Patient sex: F
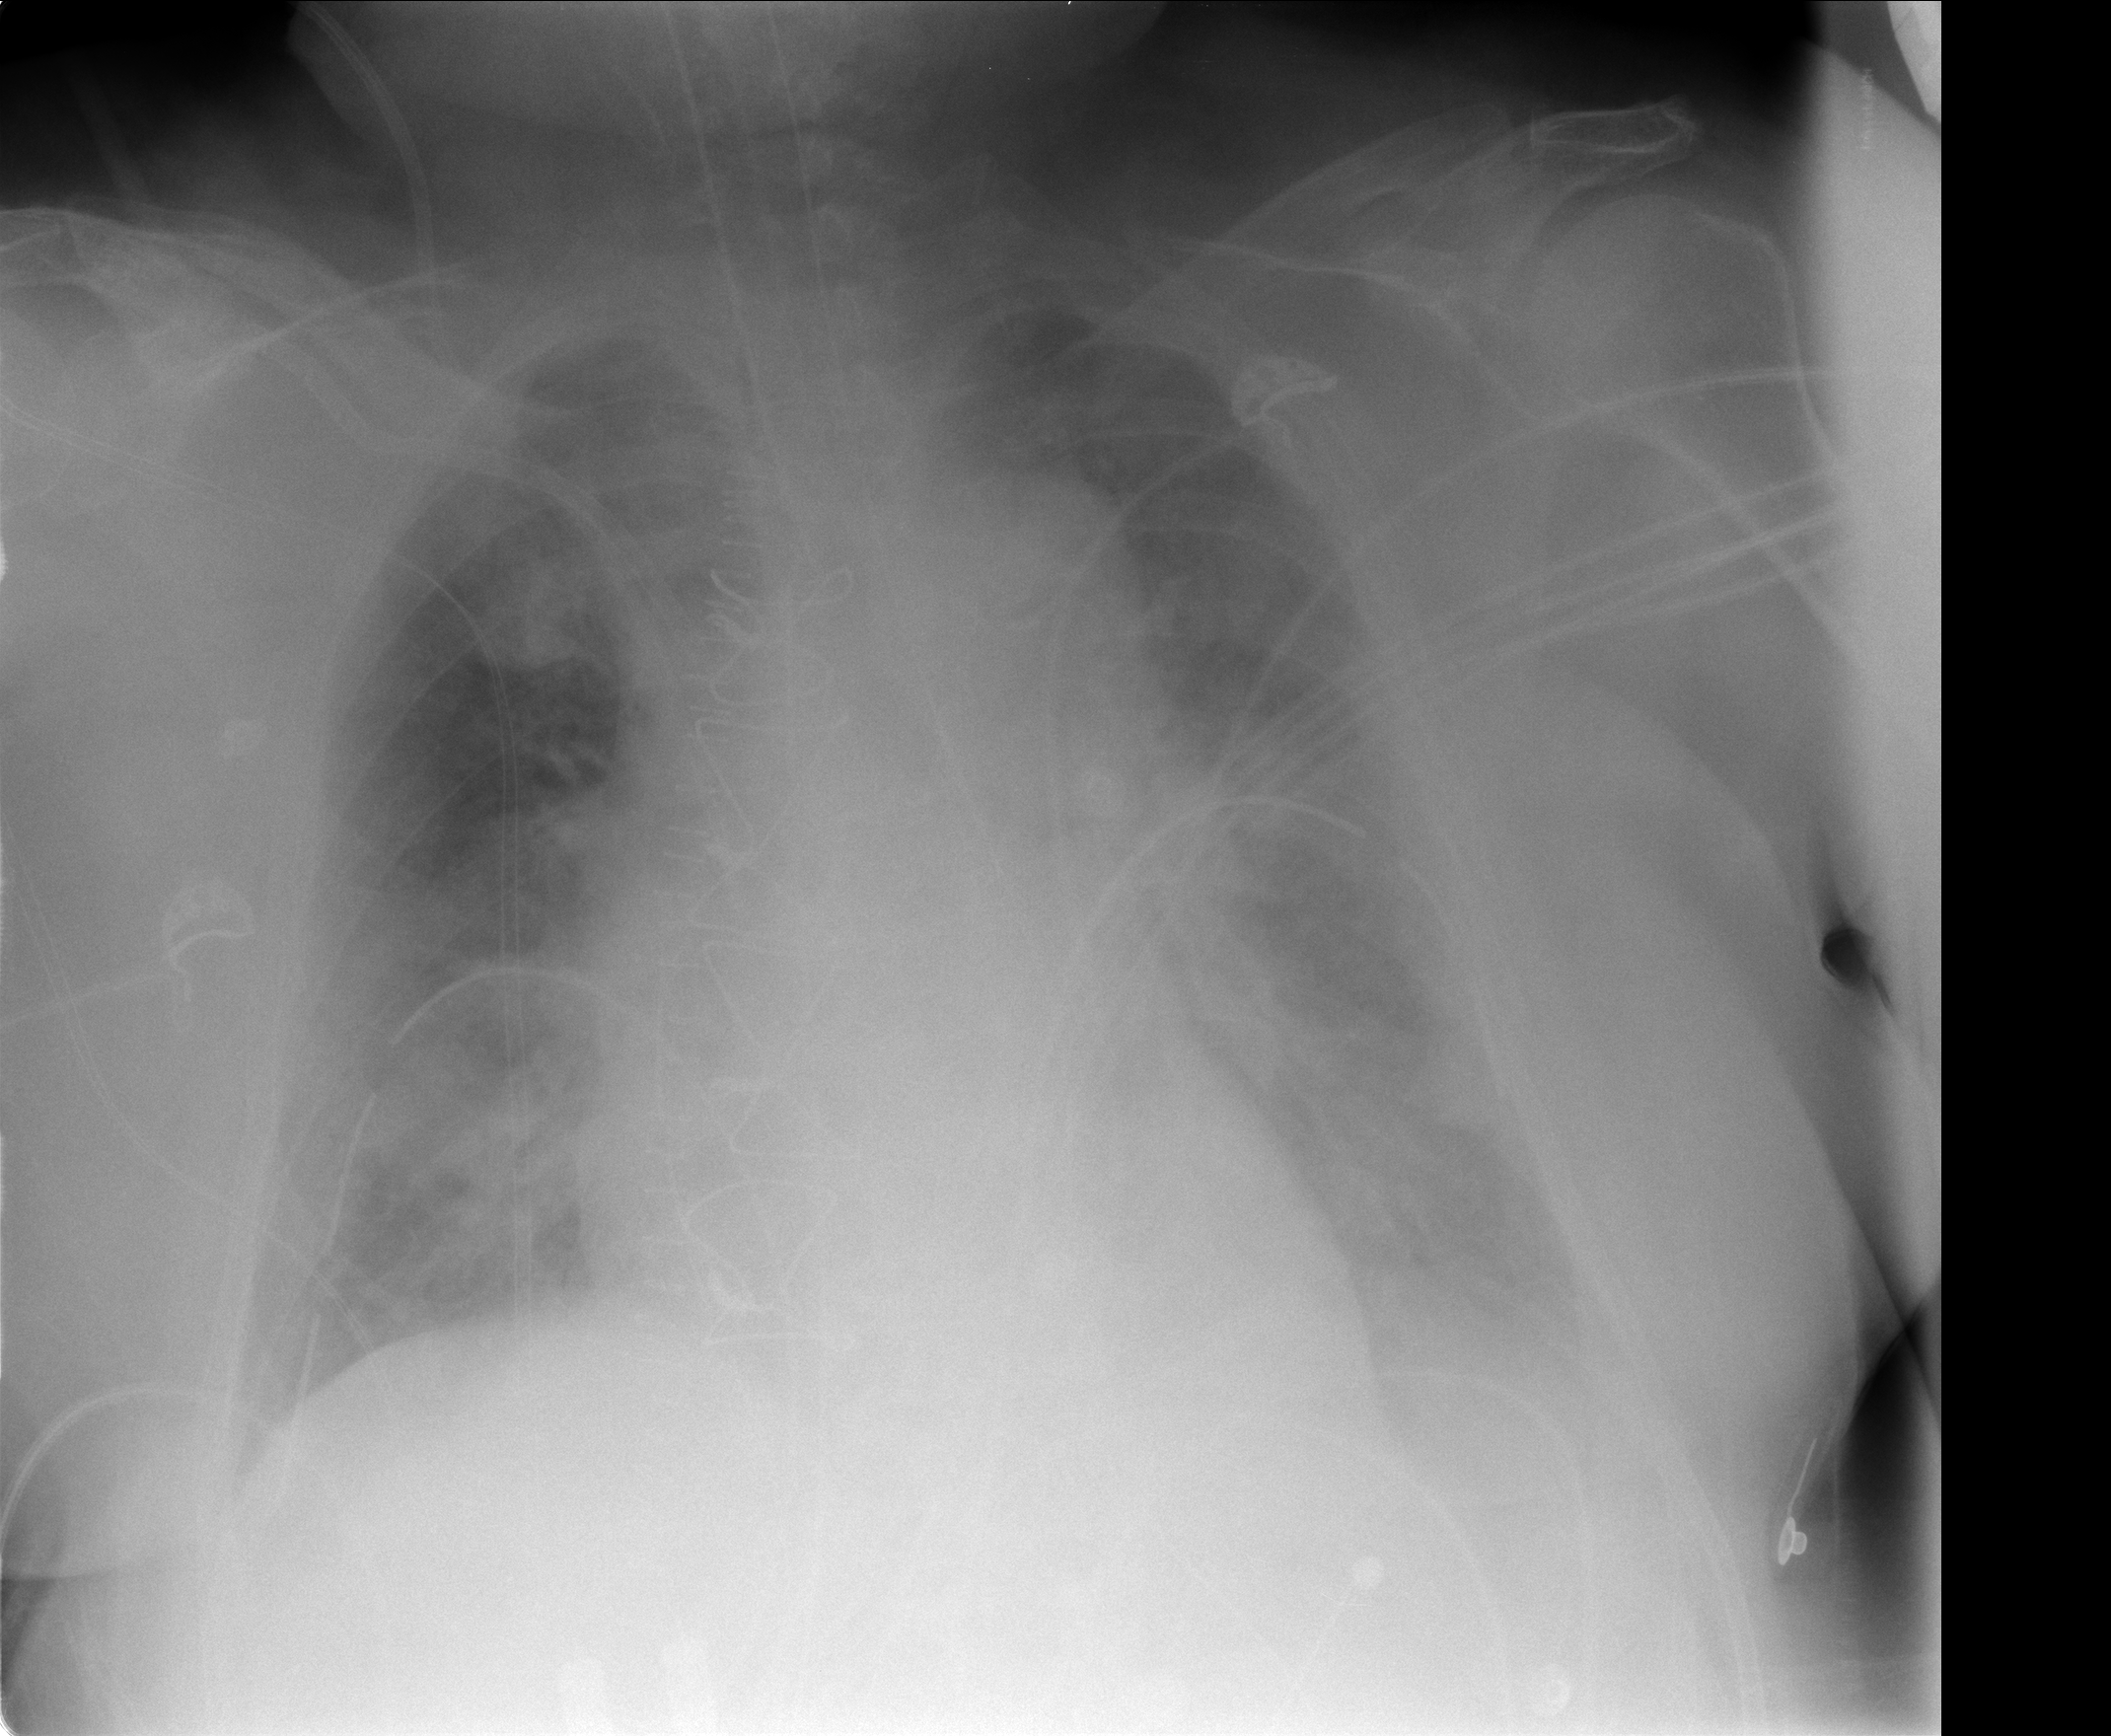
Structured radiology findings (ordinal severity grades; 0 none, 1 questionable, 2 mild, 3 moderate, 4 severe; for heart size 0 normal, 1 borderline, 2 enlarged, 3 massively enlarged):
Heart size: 2
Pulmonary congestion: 2
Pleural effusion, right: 0
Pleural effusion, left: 2
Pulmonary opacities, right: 2
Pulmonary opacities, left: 0
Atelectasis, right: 2
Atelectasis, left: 2